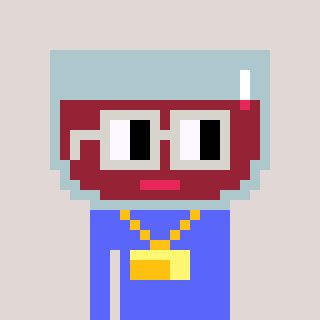
a pixel art character with square light gray glasses, a wine-shaped head and a purple-colored body on a warm background